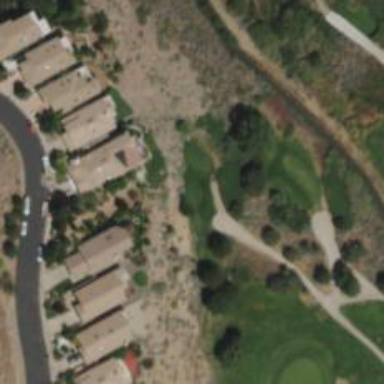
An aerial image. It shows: View of golf hole.